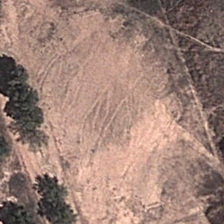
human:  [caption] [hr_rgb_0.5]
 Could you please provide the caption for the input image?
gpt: some irregular line mark on the bareland while with some black plants besides .

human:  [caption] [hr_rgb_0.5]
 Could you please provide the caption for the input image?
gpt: some black plants on the bareland while with many irregular line mark on it .

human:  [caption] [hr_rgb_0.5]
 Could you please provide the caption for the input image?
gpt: is bareland in the middle while with some sparse plants in side .

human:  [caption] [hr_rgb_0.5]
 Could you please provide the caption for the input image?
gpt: some light brown land with some dark brown land besides .

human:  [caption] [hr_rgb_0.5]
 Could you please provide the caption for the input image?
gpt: several green trees are around a piece of bareland .